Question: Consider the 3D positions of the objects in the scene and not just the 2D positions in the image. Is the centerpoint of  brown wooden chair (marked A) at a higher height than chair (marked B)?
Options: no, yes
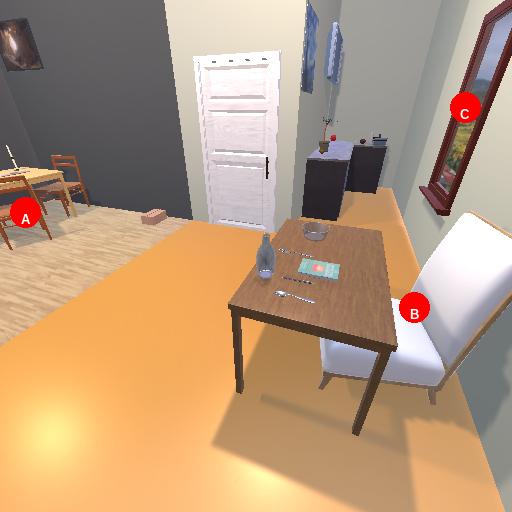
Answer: no